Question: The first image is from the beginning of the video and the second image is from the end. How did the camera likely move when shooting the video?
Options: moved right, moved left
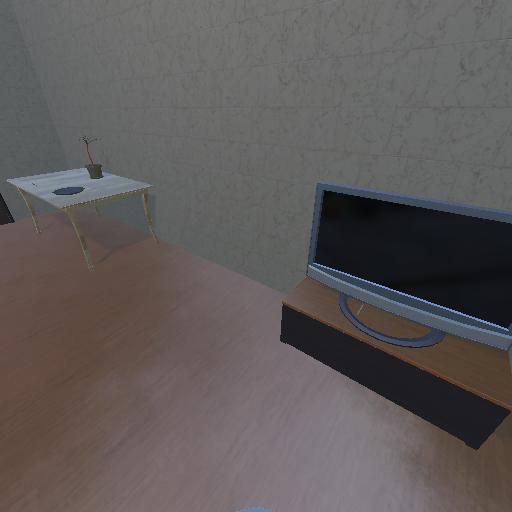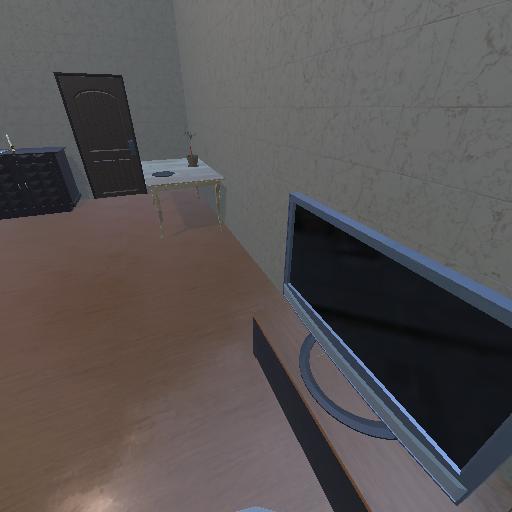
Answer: moved right